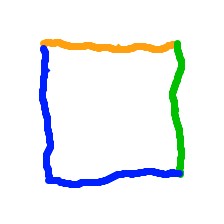
Shape: square